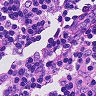
Metastatic tissue present: no